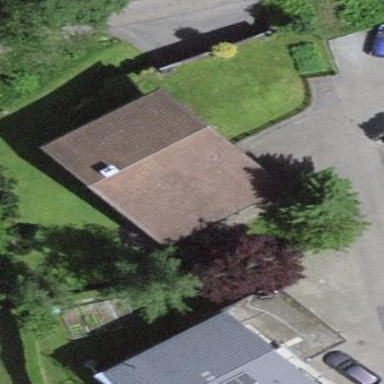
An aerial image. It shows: Detached building.